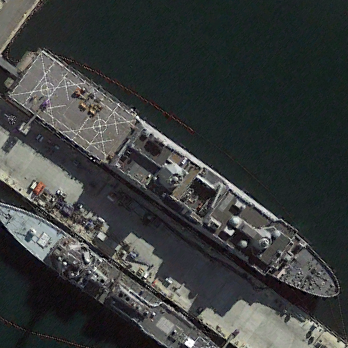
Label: combat